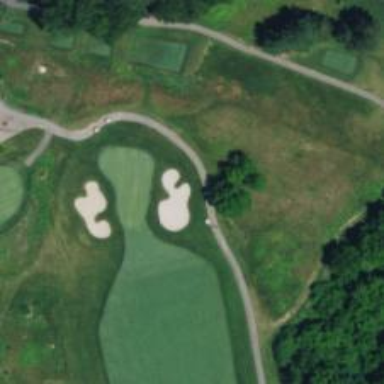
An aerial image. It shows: Golf hole.